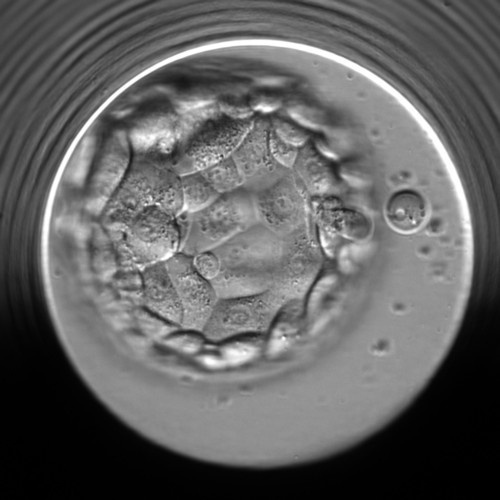
Embryo quality: good